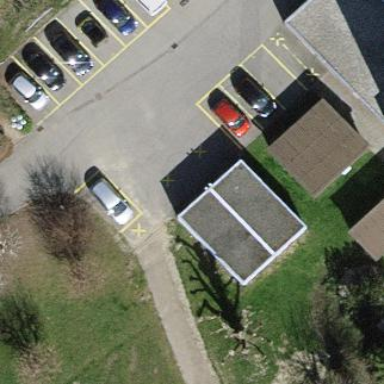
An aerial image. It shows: Group of garages.